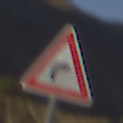
Verkehrszeichen: KurveRechts
Umgebung: Outdoor, Nature
Tageszeit: SunriseSunset
Wetter: Clear
Licht: Natural
Jahreszeit: NotSpecified
Kontrast: HighContrast